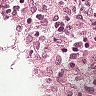
Metastatic tissue present: no